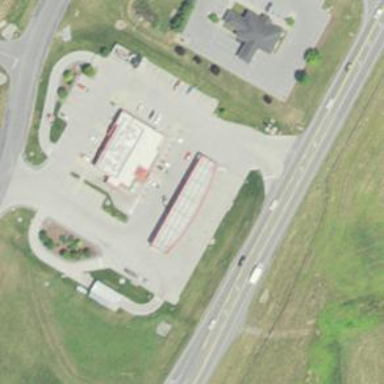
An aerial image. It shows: Fuel station.